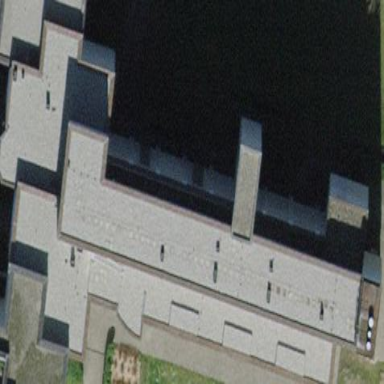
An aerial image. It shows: Flat roofed apartment building.